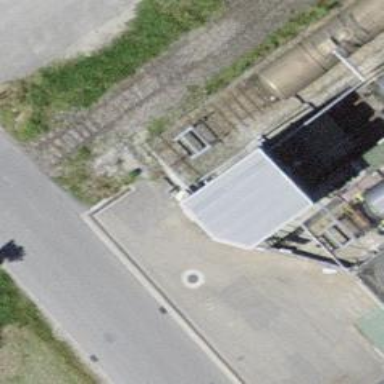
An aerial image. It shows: Railway yard with one track in service.